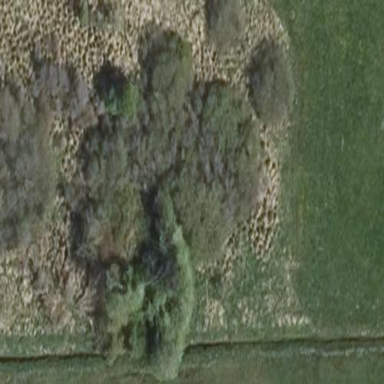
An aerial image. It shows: Patch of scrub vegetation.